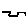
Label: zigzag